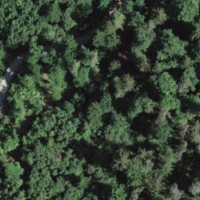
EUNIS habitat code: 41
Species observed at this site:
Melittis melissophyllum